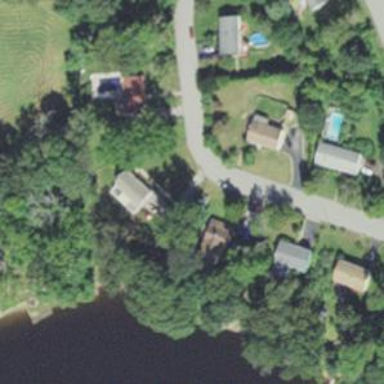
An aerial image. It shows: Residential driveway designated as service road.